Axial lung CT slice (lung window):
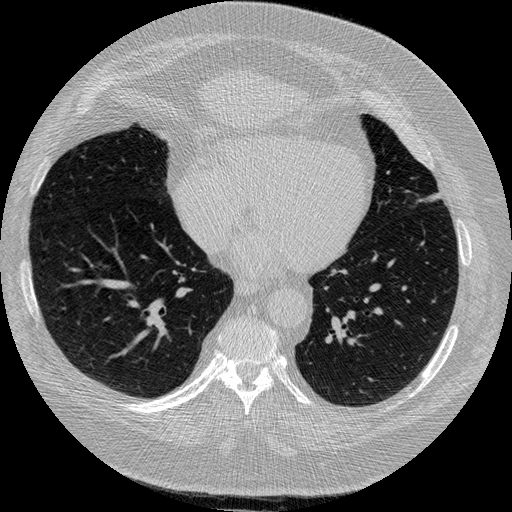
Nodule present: no